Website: apple
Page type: billing-address
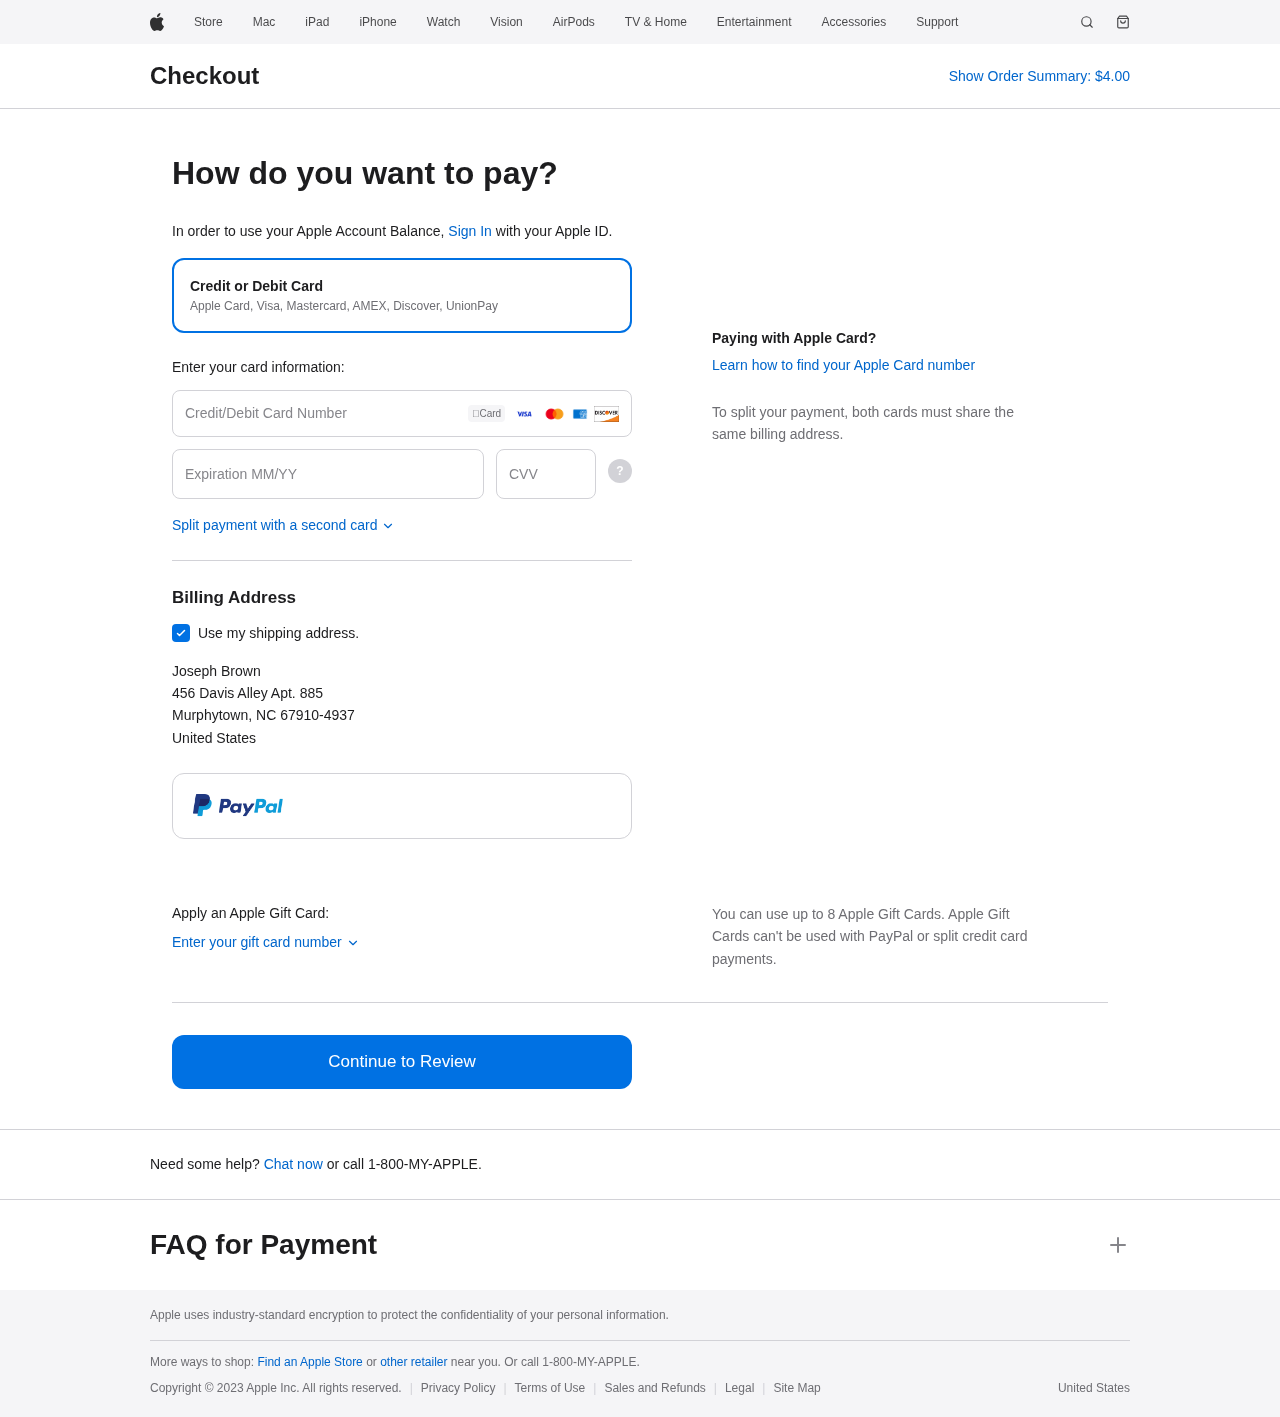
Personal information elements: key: PII_CARD_CVV
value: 263
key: PII_CARD_EXPIRY
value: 10/29
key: PII_CARD_NUMBER
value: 6558 1220 5225 8758
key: PII_CITY
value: Murphytown
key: PII_COUNTRY
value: United States
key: PII_FULLNAME
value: Joseph Brown
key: PII_POSTCODE_FULL
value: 67910-4937
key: PII_STATE_ABBR
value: NC
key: PII_STREET
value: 456 Davis Alley Apt. 885
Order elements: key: ORDER_TOTAL
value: $4.00